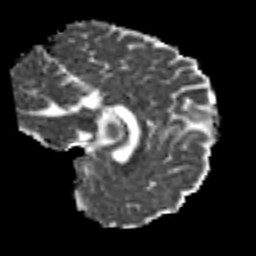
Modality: MD
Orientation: sagittal
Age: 26
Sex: female
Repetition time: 8.4 s
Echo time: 0.09 s